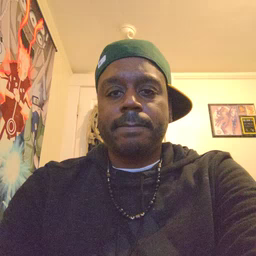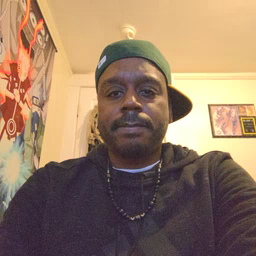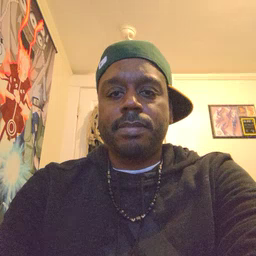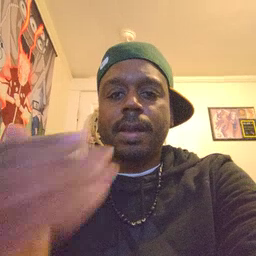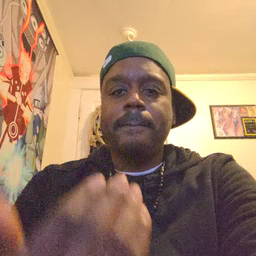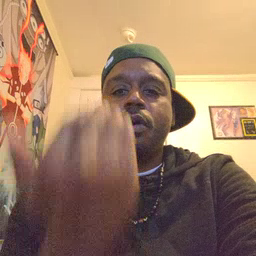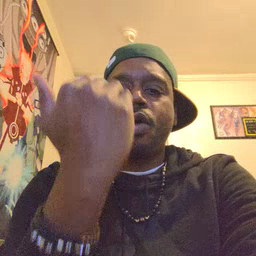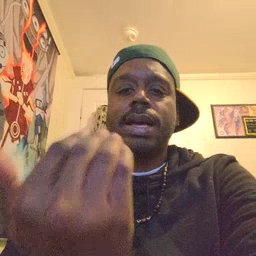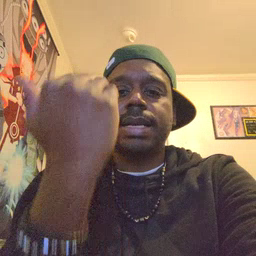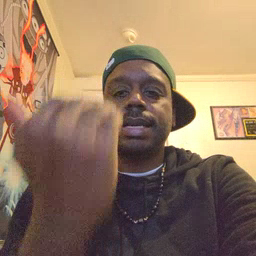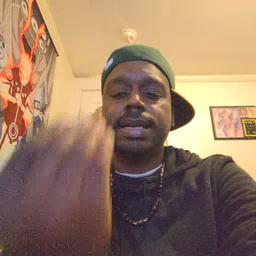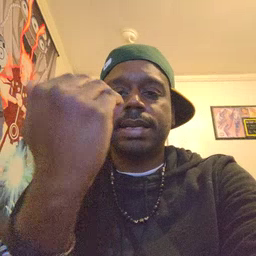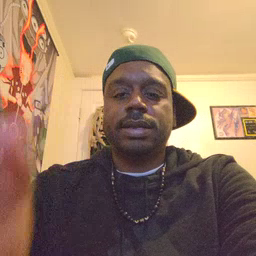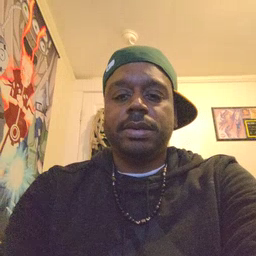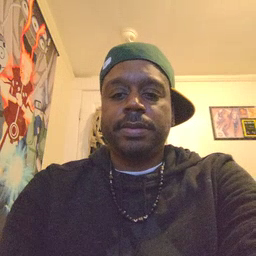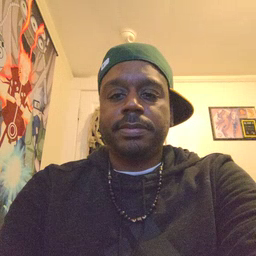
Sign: morning